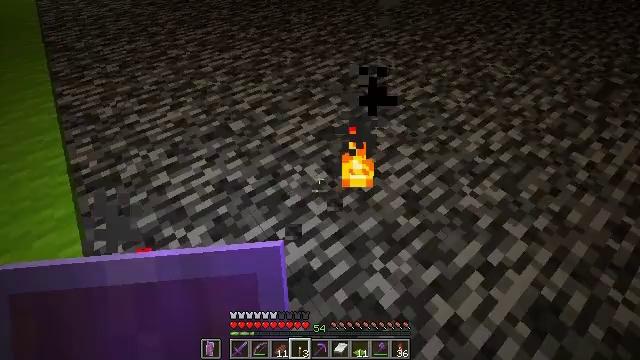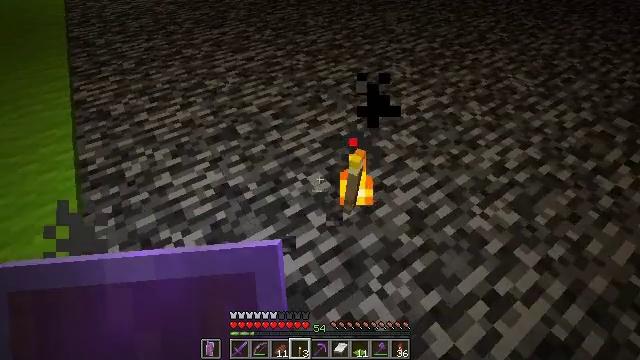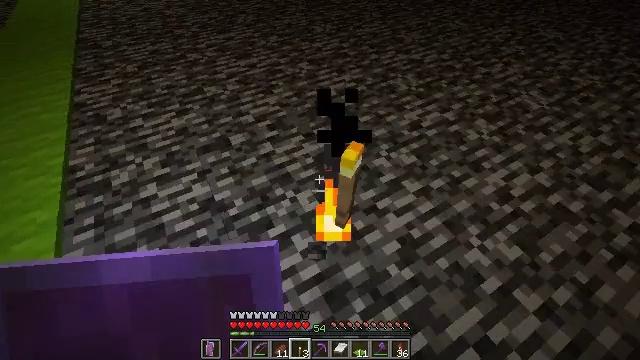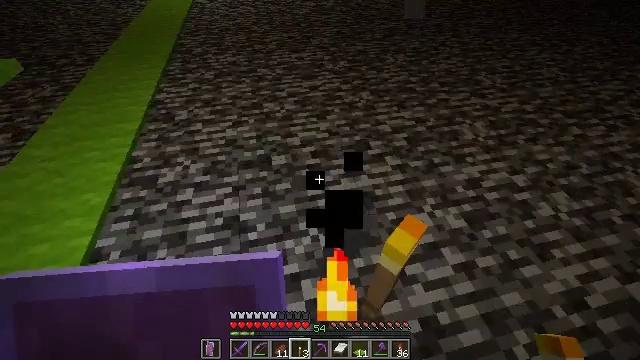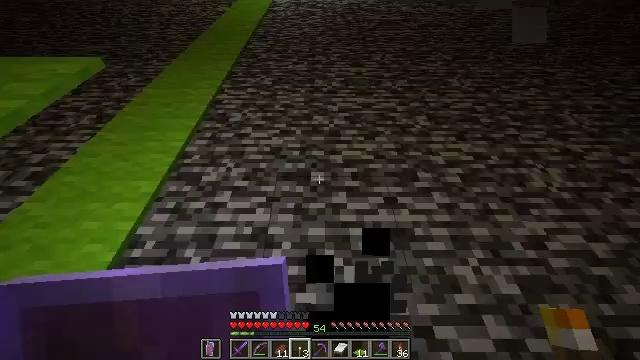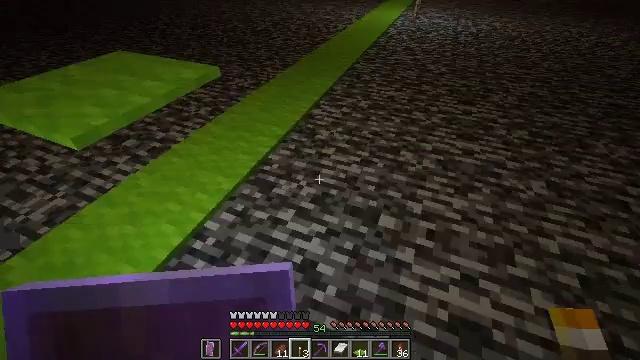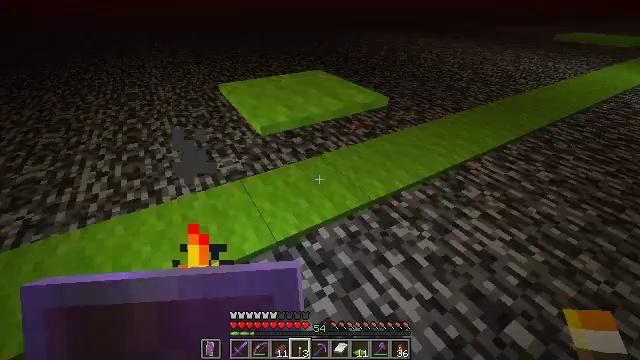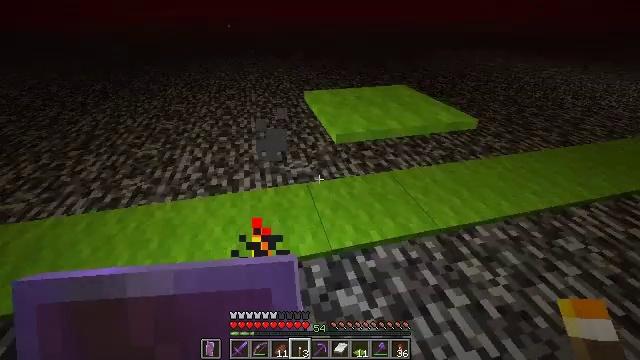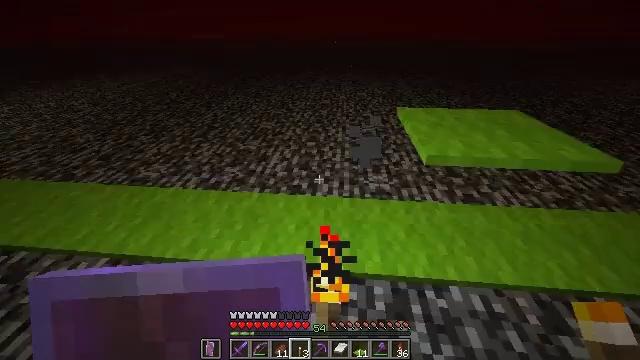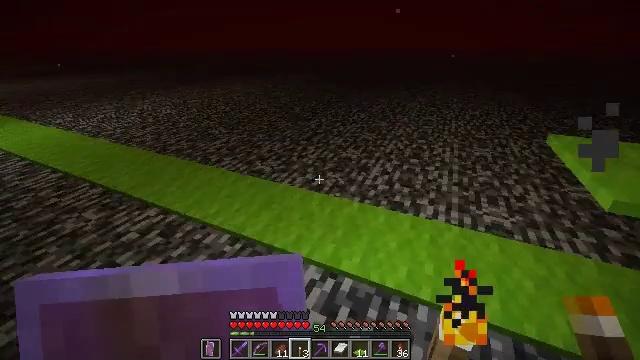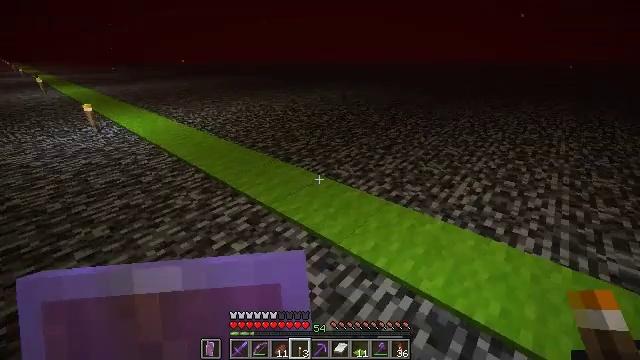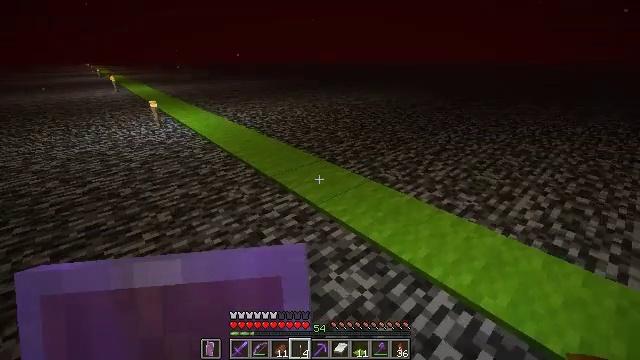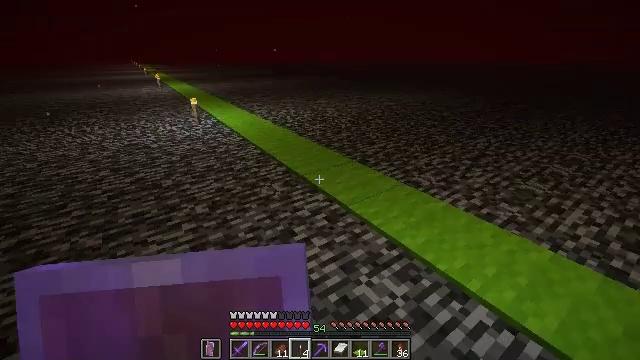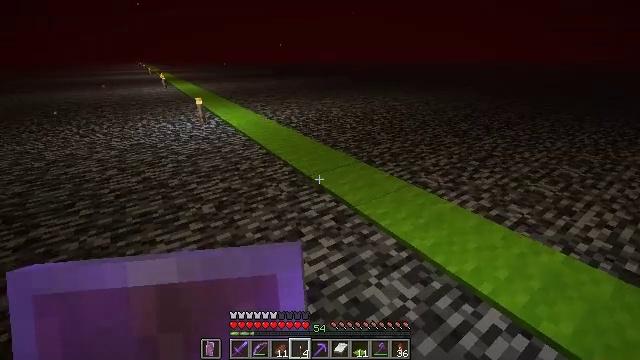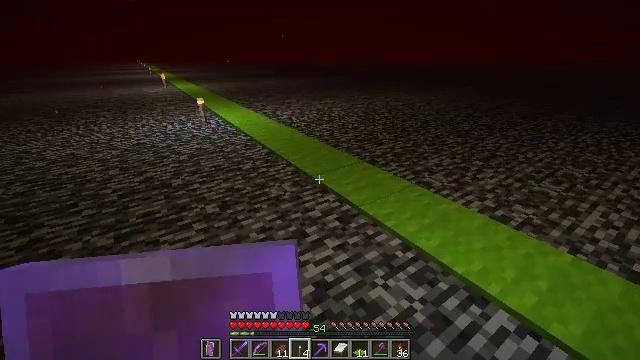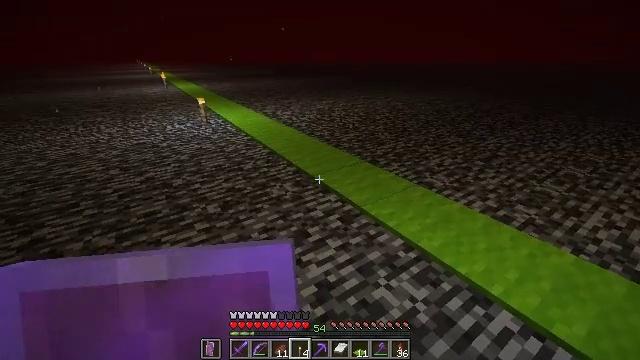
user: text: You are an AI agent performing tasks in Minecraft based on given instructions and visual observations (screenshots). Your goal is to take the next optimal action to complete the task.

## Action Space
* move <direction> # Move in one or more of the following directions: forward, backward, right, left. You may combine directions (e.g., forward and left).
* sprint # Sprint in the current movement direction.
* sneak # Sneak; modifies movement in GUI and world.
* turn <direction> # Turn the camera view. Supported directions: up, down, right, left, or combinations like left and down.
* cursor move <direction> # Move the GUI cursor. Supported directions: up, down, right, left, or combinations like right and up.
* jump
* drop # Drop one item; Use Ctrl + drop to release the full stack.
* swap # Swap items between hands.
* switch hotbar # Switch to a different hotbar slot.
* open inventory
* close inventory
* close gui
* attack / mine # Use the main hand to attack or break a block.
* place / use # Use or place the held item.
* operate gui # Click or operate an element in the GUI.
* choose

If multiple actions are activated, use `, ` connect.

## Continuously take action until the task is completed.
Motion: motion action
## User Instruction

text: Remove the lime carpet.
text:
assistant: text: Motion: move forward and move right, turn left
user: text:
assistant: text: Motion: move forward and move right, turn left
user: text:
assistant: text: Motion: move forward, turn left and up
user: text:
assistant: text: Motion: move forward, turn left and up
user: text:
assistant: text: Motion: move forward, turn left and up
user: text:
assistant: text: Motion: turn left and up
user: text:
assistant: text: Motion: move left, turn left and up
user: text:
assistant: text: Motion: move left, turn left and up
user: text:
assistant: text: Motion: move left, turn left and up
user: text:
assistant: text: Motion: move left, turn left and up
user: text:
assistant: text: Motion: move left, turn left
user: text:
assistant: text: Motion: turn left
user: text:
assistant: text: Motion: no_op
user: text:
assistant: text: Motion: no_op
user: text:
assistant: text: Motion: no_op
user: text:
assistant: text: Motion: no_op
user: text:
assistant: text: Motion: no_op
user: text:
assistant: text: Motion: no_op
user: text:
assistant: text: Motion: no_op
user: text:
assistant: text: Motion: no_op
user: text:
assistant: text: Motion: move forward
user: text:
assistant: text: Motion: move forward
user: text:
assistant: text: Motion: move forward, turn right
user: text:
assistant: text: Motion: move forward, turn right and down
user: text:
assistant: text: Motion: move forward and move left, turn right
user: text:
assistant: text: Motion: move forward and move left, turn right and down
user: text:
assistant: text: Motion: move forward and move left, turn right and down
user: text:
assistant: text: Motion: move forward and move left, turn right and down
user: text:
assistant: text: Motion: move forward and move left, turn right and down
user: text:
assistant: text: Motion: move forward and move left, turn right